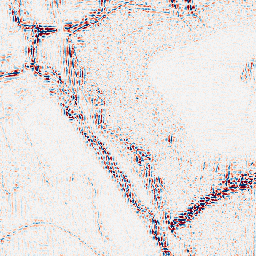
Category: wavelet
Decomposition family: wavelet_reverse_biorthogonal
Decomposition parameters: wavelet: rbio5.5
level: 2
Upsampling method: fft_zeropad
Upsampling parameters: scale: 8
Upsampling scale: 8